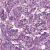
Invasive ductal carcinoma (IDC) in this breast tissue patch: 1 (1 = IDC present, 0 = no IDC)